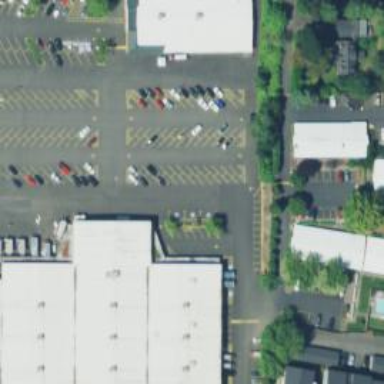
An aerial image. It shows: Parking space.